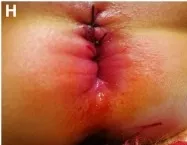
(E-H) Surgical treatment was performed on the perineal urethra.
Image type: medical_photograph (skin_photograph)